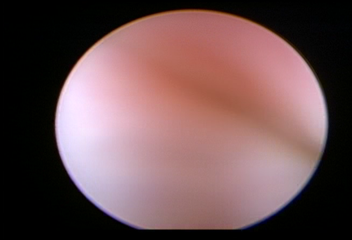
Modality: WLC
Class: Normal mucosa
Bladder cancer association: No